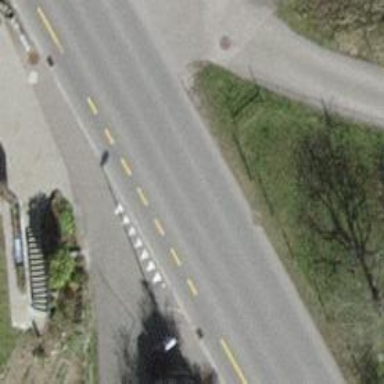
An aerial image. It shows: Tertiary road with asphalt surface. There is cycle lane on the left side of the road.